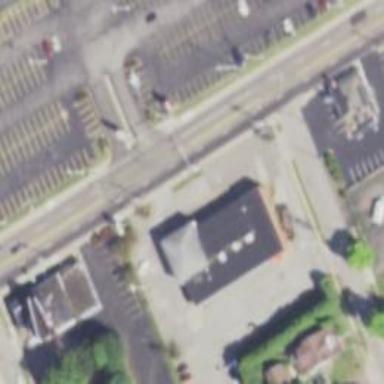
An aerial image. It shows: Pharmacy providing healthcare services.